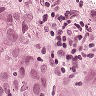
Metastatic tissue present: yes